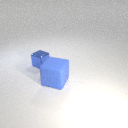
large blue rubber cube to the right of small blue metal cube